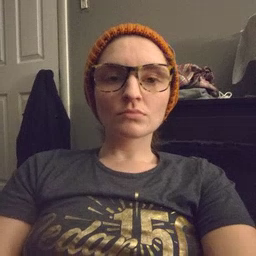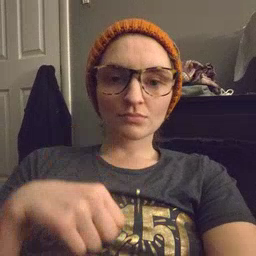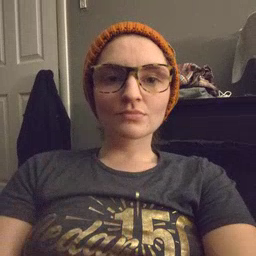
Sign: can